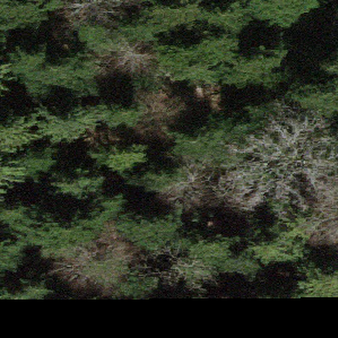
Label: other